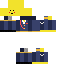
A male human skin with medium skin, wearing brown long hair dressed in a blue suit and black pants, featuring a closed mouth.